九年级 · 解析几何
（10 分）古往今来, 桥给人们的生活带来便利, 解决跨水或者越谷的交通, 便于运输工具或行人在桥上畅通无阻, 中国桥梁的桥拱线大多采用圆弧形、抛物线形和悬链形,坐落在河北省赵县汶河上的赵州桥建于隋朝, 距今已有约 1400 年的历史, 是当今世界上现存最早、保存最完整的古代敉肩石拱桥，赵州桥的主桥拱便是圆弧形.

图(1)

图(2)

图(3)

水面宽

(1)某桥 $A$ 主桥拱是圆弧形（如图(1)中 $A B C$ ), 已知跨度 $A C=40 \mathrm{~m}$, 拱高 $B D=10 \mathrm{~m}$, 则这条桥主桥拱的半径是 $\qquad$ $\mathrm{m}$;

(2)某桥 $B$ 的主桥拱是拋物线形（如图(2)）, 若水面宽 $M N=10 \mathrm{~m}$, 拱顶 $P$ (拋物线顶点）距离水面 $4 \mathrm{~m}$, 求桥拱拋物线的解析式;

(3)如图(3), 某时桥 $A$ 和桥 $B$ 的桥下水位均上升了 $2 \mathrm{~m}$, 求此时两桥的水面宽度.


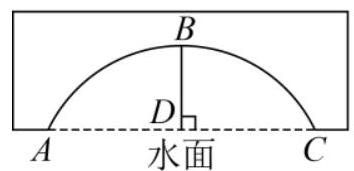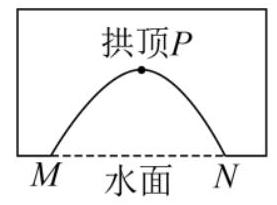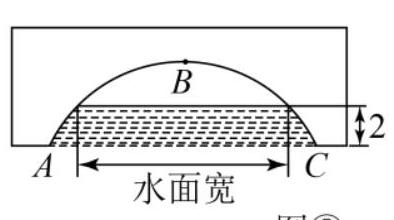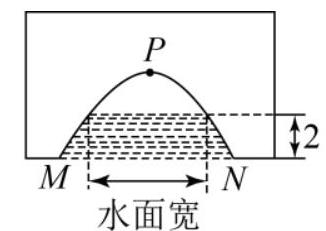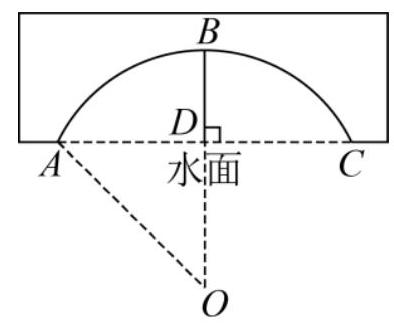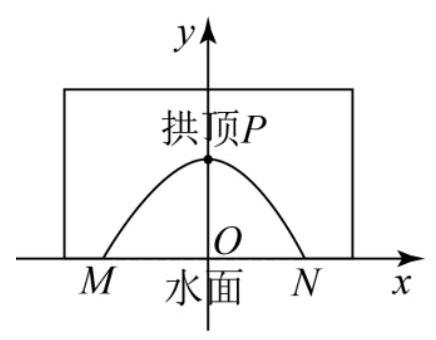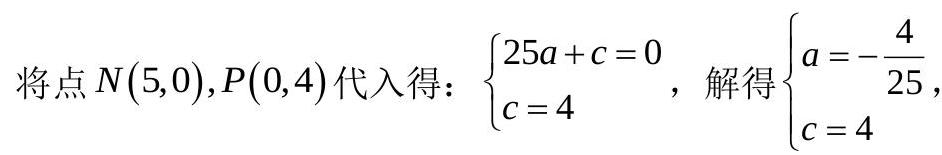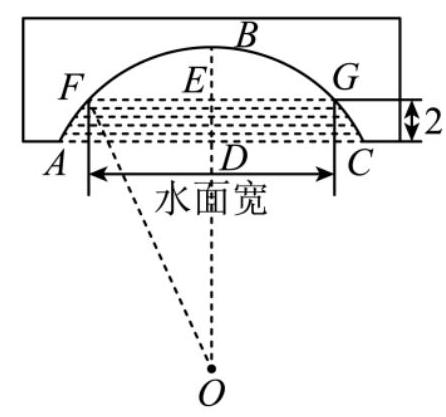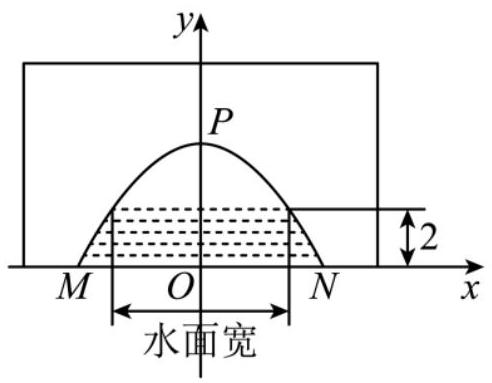
答案:  (1)25

(2) $y=-\frac{4}{25} x^{2}+4$

(3)此时桥 $\mathrm{A}$ 的水面宽度为 $8 \sqrt{21} \mathrm{~m}$, 桥 $B$ 的水面宽度为 $5 \sqrt{2} \mathrm{~m}$

解析: (1) 设 $A B C$ 所在圆的圆心为点 $O$, 连接 $O A, O D$, 则 $O B \perp A C, A D=C D=20 \mathrm{~m}$,
再设这条桥主桥拱的半径是 $r \mathrm{~m}$, 则 $O A=O B=r \mathrm{~m}, O D=(r-10) \mathrm{m}$, 然后在 $\mathrm{Rt} \triangle A O D$ 中,利用勾股定理求解即可得;

(2) 以水面所在直线为 $x$ 轴, $M N$ 的中点为原点 $O$, 建立平面直角坐标系, 则 $N(5,0), P(0,4)$,再利用待定系数法求解即可得;

（3）根据（1）可得 $O F=25 \mathrm{~m}, O D=15 \mathrm{~m}, O B \perp F G, D E=2 \mathrm{~m}$, 利用勾股定理可求出 $E F$ 的长, 再利用垂径定理即可得此时桥 $\mathrm{A}$ 的水面宽度; 根据（2）的结论求出 $y=2$ 时, $x$ 的值,由此即可得此时桥 $B$ 的水面宽度.

【详解】(1) 解: 如图, 设 $A B C$ 所在圆的圆心为点 $O$, 连接 $O A, O D$,

由垂径定理得：点 $O, D, B$ 共线，

则 $O B \perp A C, A D=C D=\frac{1}{2} A C=20 \mathrm{~m}$,

设这条桥主桥拱的半径是 $r \mathrm{~m}$, 则 $O A=O B=r \mathrm{~m}$,

$\therefore O D=O B-B D=(r-10) \mathrm{m}$,

在 Rt $\triangle A O D$ 中, $A D^{2}+O D^{2}=O A^{2}$, 即 $20^{2}+(r-10)^{2}=r^{2}$,

解得 $r=25$,

故答案为: 25 .

(2) 解: 如图, 以水面所在直线为 $x$ 轴, $M N$ 的中点为原点 $O$, 建立平面直角坐标系,

由题意得: $N(5,0), P(0,4)$,

则设桥拱拋物线的解析式为 $y=a x^{2}+c$,

所以桥拱抛物线的解析式为 $y=-\frac{4}{25} x^{2}+4$.

（3）解：如图, 桥 A 中, 由（1）可知: $O F=25 \mathrm{~m}, O D=25-10=15(\mathrm{~m})$,

由题意得： $O B \perp F G, D E=2 \mathrm{~m}$,

$\therefore O E=17 \mathrm{~m}$,

在 Rt $\triangle E O F$ 中, $E F=\sqrt{O F^{2}-O E^{2}}=4 \sqrt{21} \mathrm{~m}$,

由垂径定理得: $F G=2 E F=8 \sqrt{21} \mathrm{~m}$,

即此时桥 $\mathrm{A}$ 的水面宽度为 $8 \sqrt{21} \mathrm{~m}$;

如图, 桥 $B$ 中, $y=-\frac{4}{25} x^{2}+4$,

当 $y=2$ 时,$-\frac{4}{25} x^{2}+4=2$,

解得 $x=\frac{5 \sqrt{2}}{2}$ 或 $x=-\frac{5 \sqrt{2}}{2}$,

所以此时桥 $B$ 的水面宽度为 $\frac{5 \sqrt{2}}{2}-\left(-\frac{5 \sqrt{2}}{2}\right)=5 \sqrt{2}(\mathrm{~m})$,

答：此时桥 $A$ 的水面宽度为 $8 \sqrt{21} \mathrm{~m}$, 桥 $B$ 的水面宽度为 $5 \sqrt{2} \mathrm{~m}$.

【点睛】本题主要考查了垂径定理的应用、二次函数的应用等知识点, 熟练掌握垂径定理和二次函数的性质是解题关键.